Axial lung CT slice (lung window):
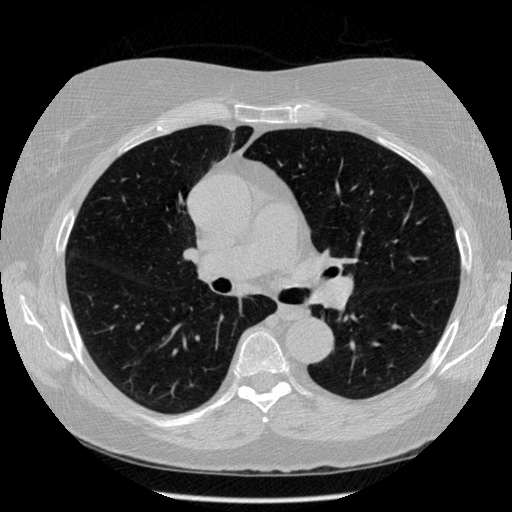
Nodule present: no